Question: I am currently working on adding annotations to satellite images in MATLAB. Since the color underneath each text field can vary quite a lot, I want to use a background color under the text to make it easier to see and read.
However, when I do this, a lot of the terrain gets obscured. I though of trying to make the background color for each text box semi transparent, but hit a dead end trying to come up with a solution.
Any ideas? I was hoping for some UI-element where I could just set the 'facealpha' to maybe 0.5. I also need the text to support being rotated (as can be seen in the examples below).
Below is some example code and the resulting image. The workspace with the satellite data can also be found in the link:
<URL>
'''
figure(1);clf
imagesc(xx,yy,Map);
hold on
plot(xInspection,yInspection,'g.-')
% # Two ways of making a rotated text annotation.
% # Cant make background semi-transparent
testAnno= annotation('textarrow',[0.5 0.5],[0.5 0.5], ...
'string','textarrow annotation', ...
'HeadStyle','none','LineStyle', 'none',...
'TextRotation',asin(directionVec(1))*180/pi,...
'TextBackgroundColor',[0.7 0.7 0.7]);
testText = text(mean(xInspection),mean(yInspection),'text annotation', ...
'rotation',asin(directionVec(1))*180/pi, ...
'HorizontalAlignment','right', ...
'color',[0 0 0], ...
'backgroundcolor',[0.7 0.7 0.7], ...
'fontsize',8);
'''

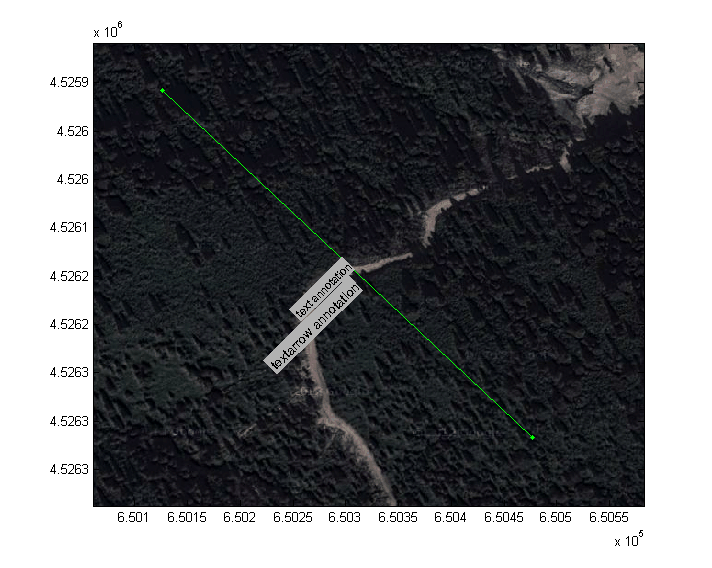
Answer: It doesn't look like either 'annotation' or 'text' return HgObjects that have 'BackgroundAlpha' properties (they might exist but I wasn't able to find them using <URL>.
I was able to get something working by drawing the background myself. Here is a simple proof of concept:
'''
f = figure;
tObj = text(.5, .5, 'text object', 'FontSize', 20);
set(gca,'XLimMode', 'manual', 'YLimMode', 'manual'); % prevent the axes from resizing automatically
p = get(tObj, 'Extent'); %Get the outer position of the text
% now create a patch around the text object
pObj = patch([p(1) p(1) p(1)+p(3) p(1)+p(3)], [p(2) p(2)+p(4) p(2)+p(4) p(2)], 'r');
uistack(tObj, 'top'); % put the text object on top of the patch object
set(pObj , 'FaceAlpha', .2); % set the alpha of the patch face to .2
%Rotate the objects
set(tObj, 'Rotation', 20);
rotate(pObj, [0 0 1], 20);
'''